Field crop: tomato
Growth stage: 2
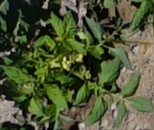
Species: tomato